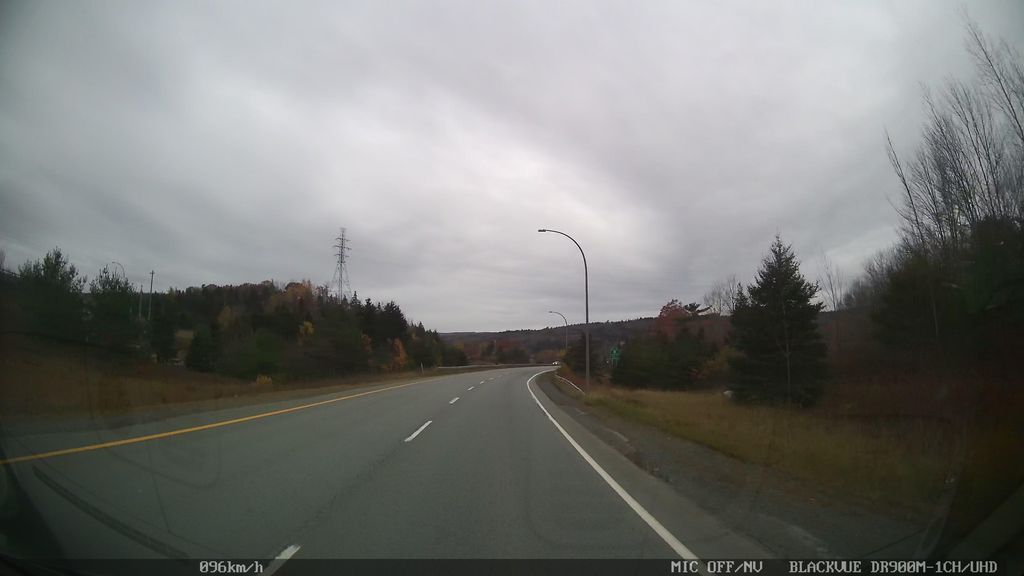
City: halifax